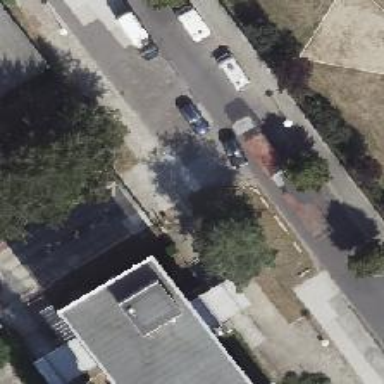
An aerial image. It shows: Residential road with asphalt surface. There is parallel parking on the left side of the street.